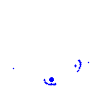
Particle: kaon